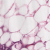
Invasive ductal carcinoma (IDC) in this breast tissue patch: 1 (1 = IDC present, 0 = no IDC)